Field crop: maize
Growth stage: 2
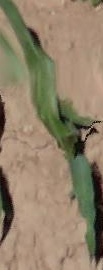
Species: maize